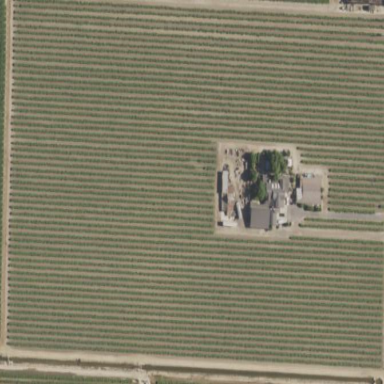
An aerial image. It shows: Beautiful vineyard in the countryside.